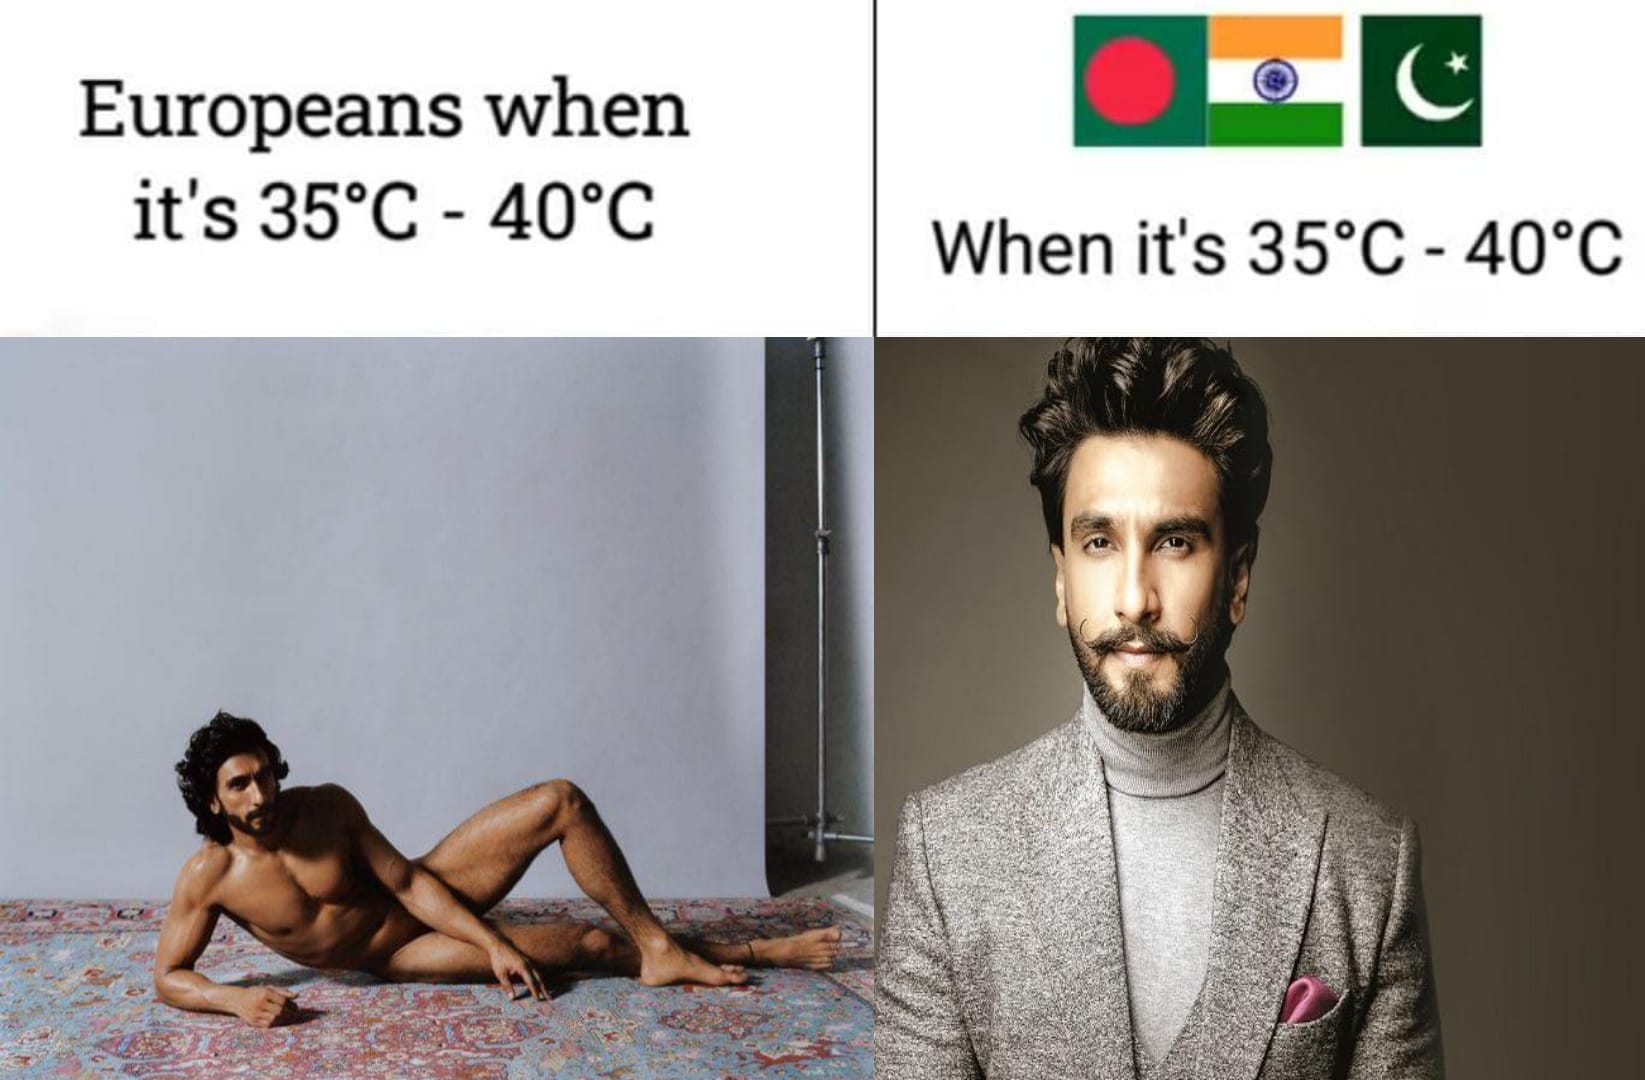
Caption: Europeans when it's 35 C  - 40 C     When it's 35 C - 40 C
Label: non-hate